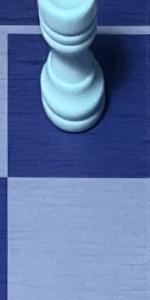
Label: Empty